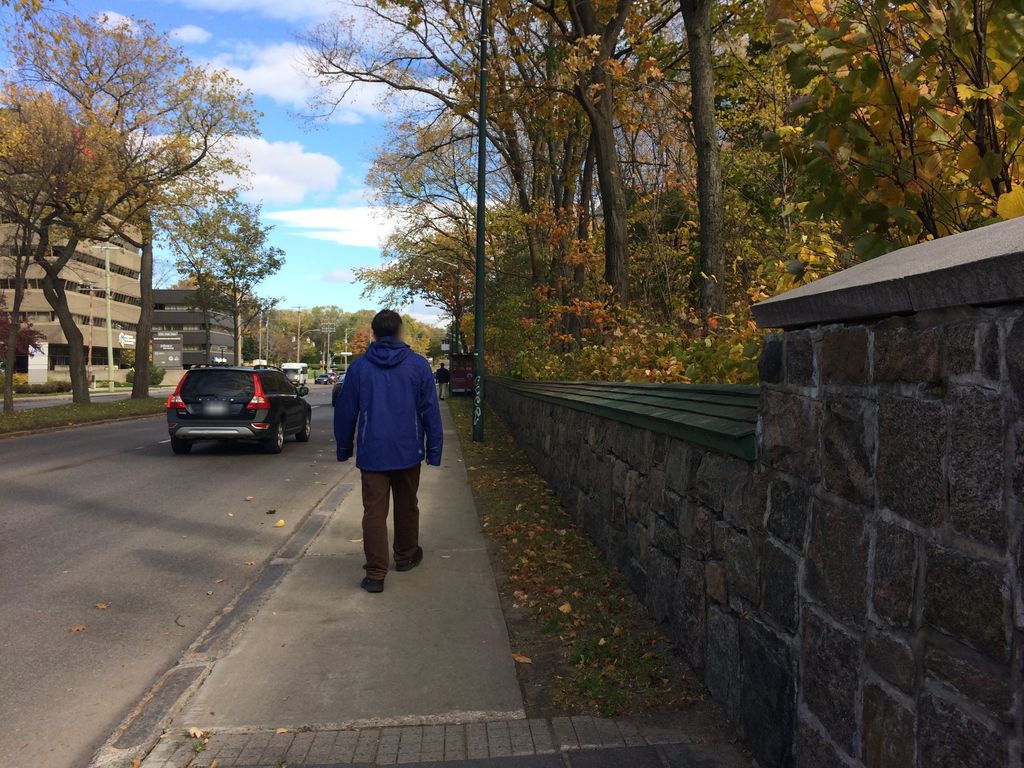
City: quebec_city